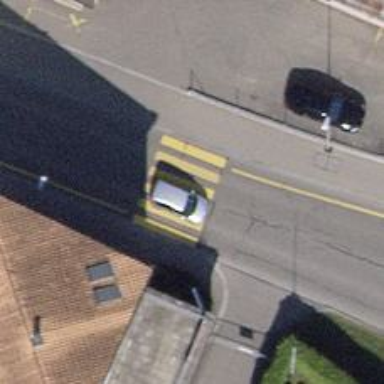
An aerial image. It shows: Zebra crossing on the road.